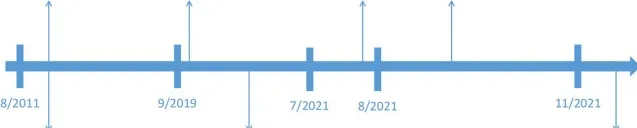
A timeline with relevant data from the episode of care.
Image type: chart (chart)